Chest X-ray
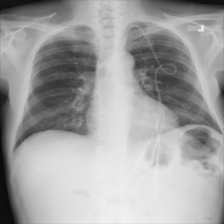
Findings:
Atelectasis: negative
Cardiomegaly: negative
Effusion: negative
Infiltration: negative
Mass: negative
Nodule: negative
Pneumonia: negative
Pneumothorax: negative
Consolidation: negative
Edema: negative
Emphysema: negative
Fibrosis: negative
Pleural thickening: negative
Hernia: negative